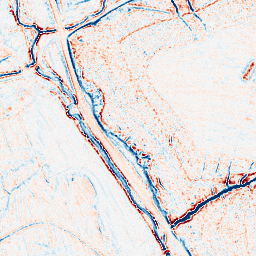
Category: edge_preserving
Decomposition family: anisotropic_diffusion
Decomposition parameters: iterations: 10
kappa: 50
gamma: 0.1
Upsampling method: cubic_mitchell
Upsampling parameters: scale: 2
Upsampling scale: 2